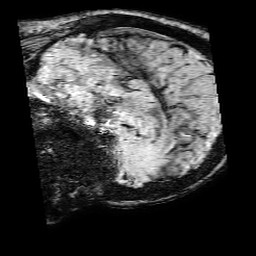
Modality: SWI
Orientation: sagittal
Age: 55
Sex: female
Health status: ill
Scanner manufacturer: philips
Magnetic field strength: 3 T
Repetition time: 0.031 s